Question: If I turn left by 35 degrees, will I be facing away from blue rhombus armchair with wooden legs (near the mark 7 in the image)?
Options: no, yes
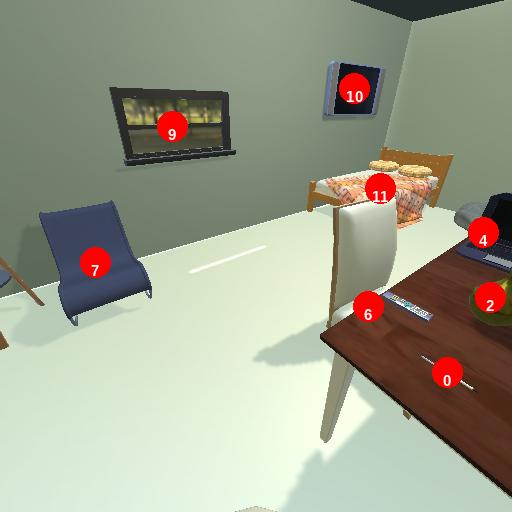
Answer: no